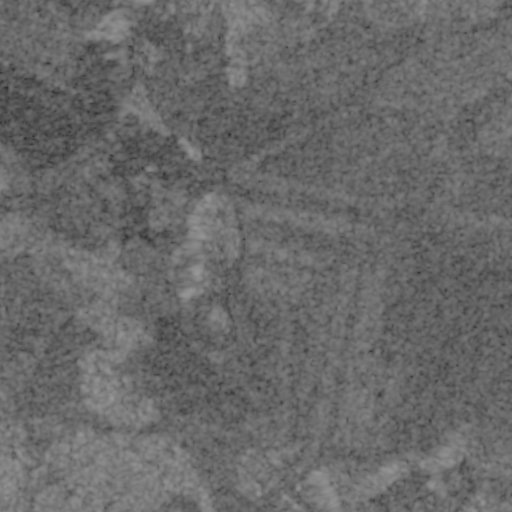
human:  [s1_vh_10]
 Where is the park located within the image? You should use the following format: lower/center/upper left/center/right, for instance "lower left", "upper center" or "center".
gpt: The park is located in the lower center of the image.
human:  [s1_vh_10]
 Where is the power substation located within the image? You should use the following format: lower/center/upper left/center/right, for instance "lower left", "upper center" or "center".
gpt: The power substation is located in the upper right of the image.
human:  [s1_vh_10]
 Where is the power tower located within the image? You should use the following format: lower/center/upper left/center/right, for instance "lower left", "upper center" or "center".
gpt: The power tower is located in the upper of the image.
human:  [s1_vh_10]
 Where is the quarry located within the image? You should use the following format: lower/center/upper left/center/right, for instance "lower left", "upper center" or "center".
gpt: There is no quarry in the image.

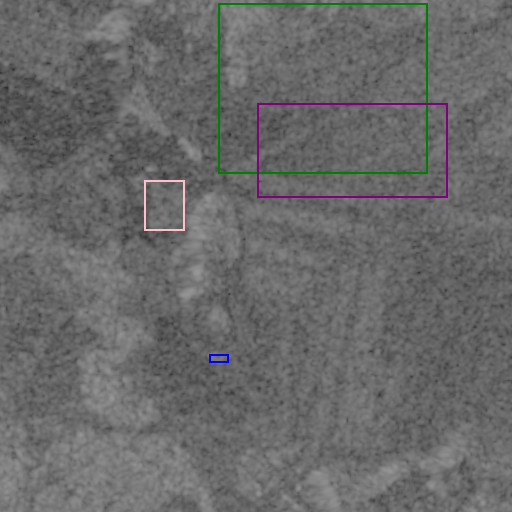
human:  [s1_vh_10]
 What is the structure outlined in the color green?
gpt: The structure outlined in green is a crop field.
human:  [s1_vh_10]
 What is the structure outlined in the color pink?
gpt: The structure outlined in pink is a landfill.
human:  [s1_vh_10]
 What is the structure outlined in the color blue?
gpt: The structure outlined in blue is a park.
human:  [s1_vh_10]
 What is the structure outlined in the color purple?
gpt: The structure outlined in purple is a solar farm.
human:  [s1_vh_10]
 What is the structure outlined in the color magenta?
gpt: There is no magenta outline.